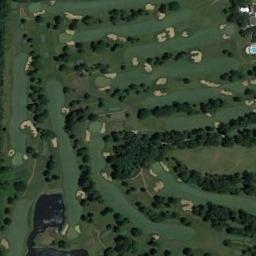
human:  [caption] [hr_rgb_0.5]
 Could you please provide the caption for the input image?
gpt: Many trees are near the golf course .

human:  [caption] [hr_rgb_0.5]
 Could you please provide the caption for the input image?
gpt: There is a heart-shaped sand bunker in the upper right corner of the image .

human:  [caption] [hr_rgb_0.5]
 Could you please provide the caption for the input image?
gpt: The golf course has some fairways, Barrier trees and sandpits and some barrier trees are on both sides of the fairways .

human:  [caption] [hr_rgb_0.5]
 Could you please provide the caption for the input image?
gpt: There are many bunkers and lakes and paths on a large green lawn on the golf course, And many lined trees .

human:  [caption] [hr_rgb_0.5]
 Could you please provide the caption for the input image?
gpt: There are many bunkers and rows of trees on the golf course .